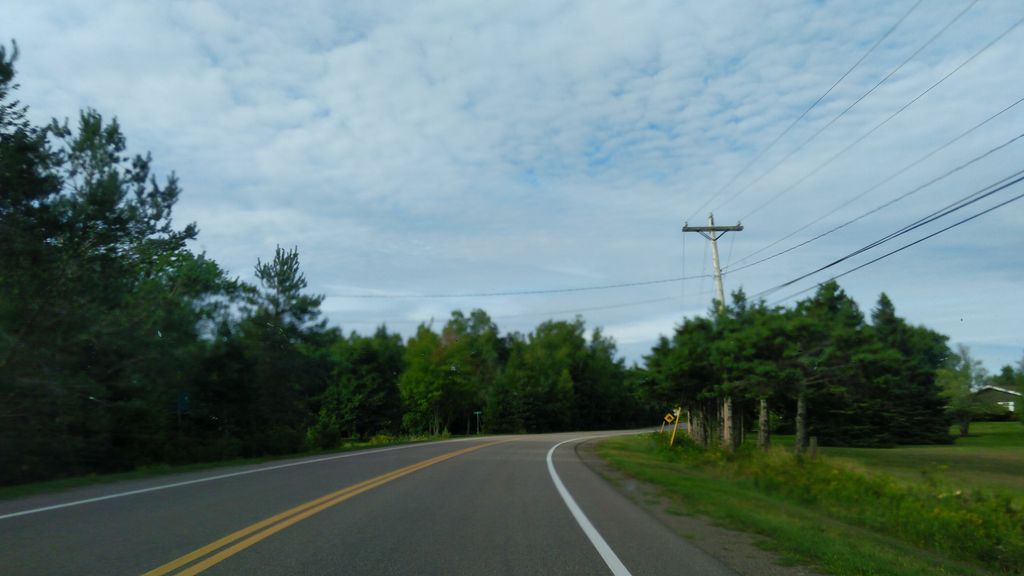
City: charlottetown